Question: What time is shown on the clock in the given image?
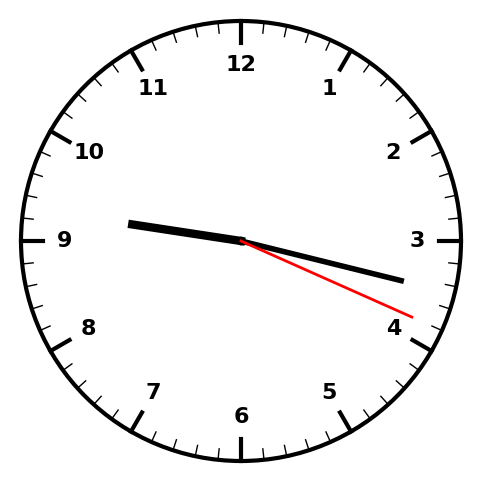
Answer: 09:17:19